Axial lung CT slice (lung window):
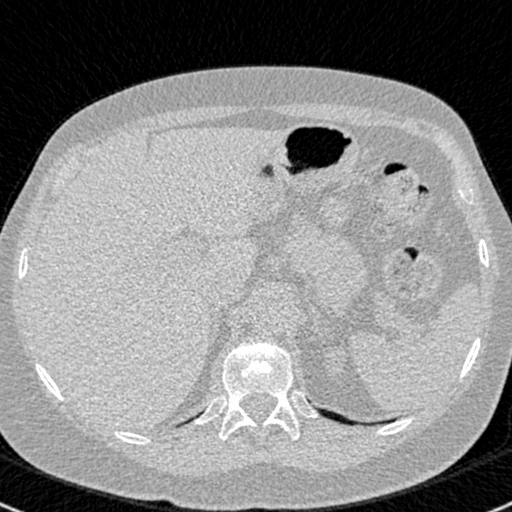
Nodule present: no